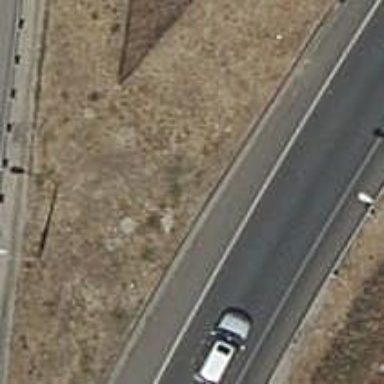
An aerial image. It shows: Jersey barrier wall.